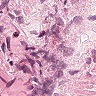
Metastatic tissue present: no